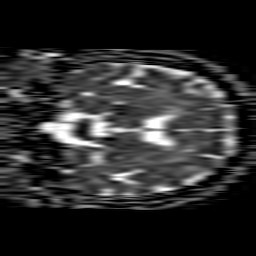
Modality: ADC
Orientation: coronal
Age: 55
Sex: female
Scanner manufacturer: philips
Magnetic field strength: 1.5 T
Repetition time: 3.685 s
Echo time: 0.09755 s